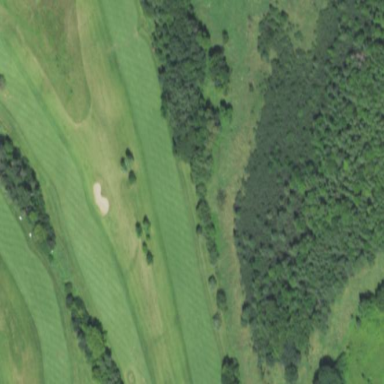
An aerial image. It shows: Rough grassy area used for golf.